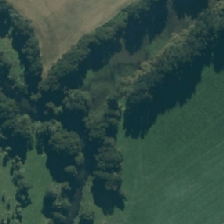
Land cover: lake_pond